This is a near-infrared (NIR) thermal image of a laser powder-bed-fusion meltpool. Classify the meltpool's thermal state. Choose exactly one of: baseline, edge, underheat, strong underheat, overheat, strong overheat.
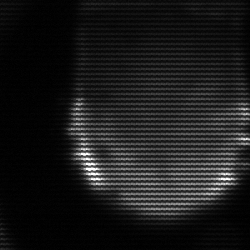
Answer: edge